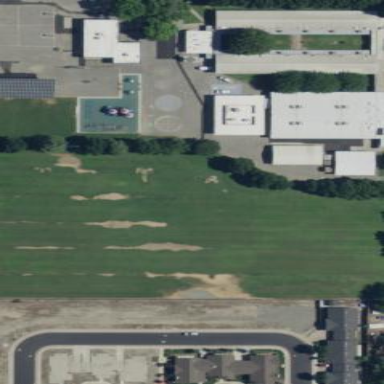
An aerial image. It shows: Elementary School.